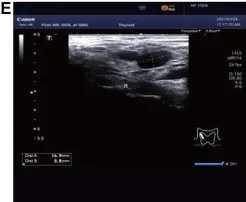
(E) 1 month after radiotherapy.
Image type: radiology (ultrasound)